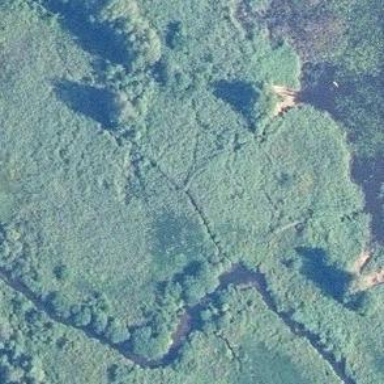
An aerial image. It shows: Bog wetland area.